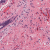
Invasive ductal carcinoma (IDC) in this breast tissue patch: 0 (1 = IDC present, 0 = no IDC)